Question: I need to group boxplots (subgroups) and reorder them (groups) according to a group that subgroups belong to.
R scripts that I used are:
'''
data<-read.delim("clipboard")
p <- ggplot(data, aes(Class2,cM))
p <- p + geom_boxplot(aes(fill = factor(Class1))) +
geom_jitter(alpha = 0.4, position = position_jitter(height = .01, width = .35)) +
coord_flip()
'''
and I generated this (Class1=group; Class2=subgroup).

Please download a data table from <URL>.
As you can see, groups are not organised in the graph. I would appreciate it if you could help me with this. Since some subgroups do not have more than one value, we can't see colours to indicate what group they belong to. It would be great if you could add labels to show which subgroups are in which group.
Thanks!
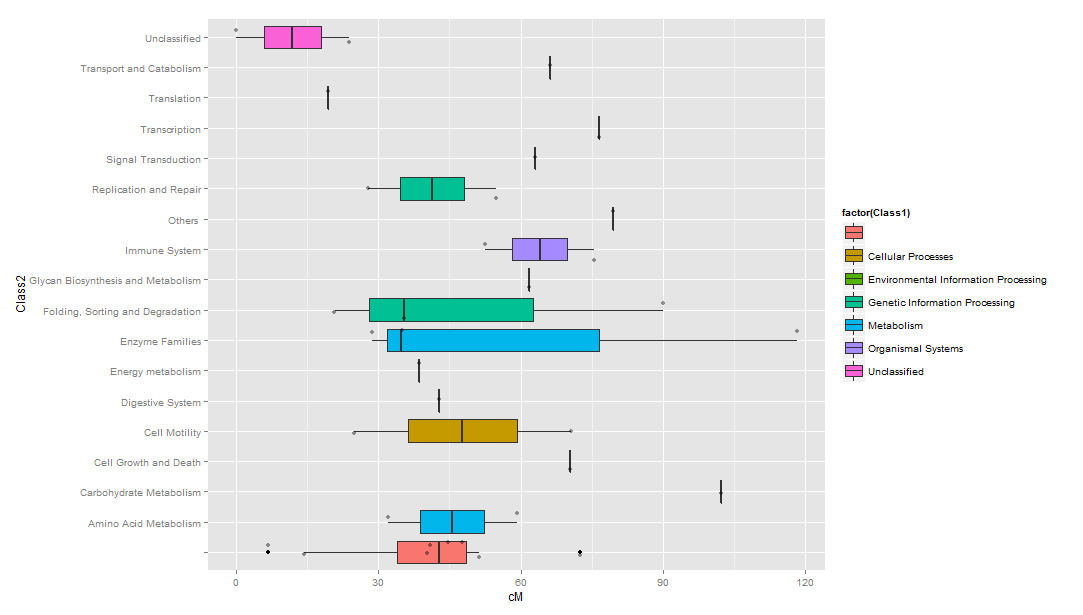
Answer: Please provide data in a text format, not xls.
Solution 1: convert Class2 to a factor and set the levels in the required order
'''
data$Class2 <- factor(
data$Class2,
levels = c("group1:b", "group1:c", "group2:a")
)
'''
Solution 2: use a facet_wrap instead of a fill
'''
ggplot(data, aes(x= Class2, y = cM)) + geom_boxplot() +
geom_jitter(alpha = 0.4, position = position_jitter(height = .01, width = .35)) +
coord_flip() +
facet_wrap(~Class1)
ggplot(data, aes(x= Class2, y = cM)) + geom_boxplot() +
geom_jitter(alpha = 0.4, position = position_jitter(height = .01, width = .35)) +
coord_flip() +
facet_wrap(~Class1, scales = "free_x")
'''